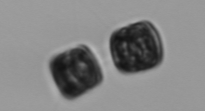
Label: Thalassiosira